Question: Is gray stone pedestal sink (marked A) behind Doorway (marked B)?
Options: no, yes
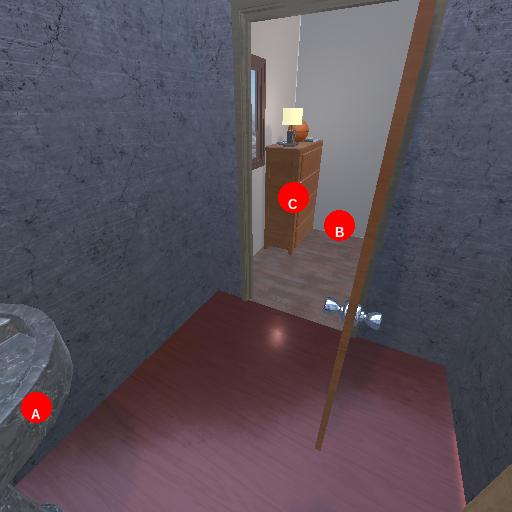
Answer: no